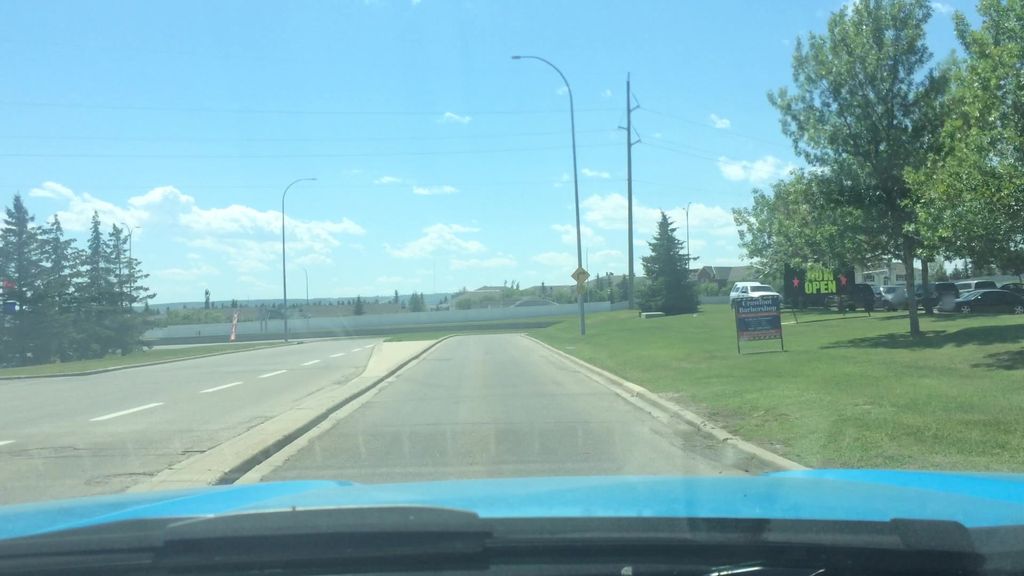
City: calgary